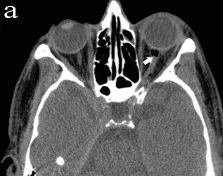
Computerized tomography (CT) images of the optic nerve sheath penetration. (a) Air bubbles within the left (operated) optic nerve indicate optic nerve sheath penetration (arrow).
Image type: radiology (ct)